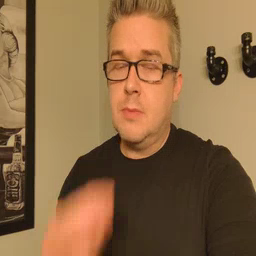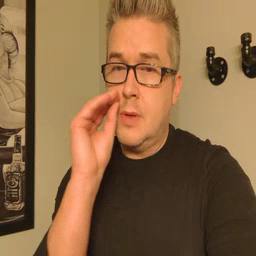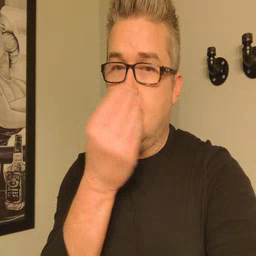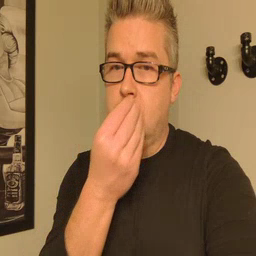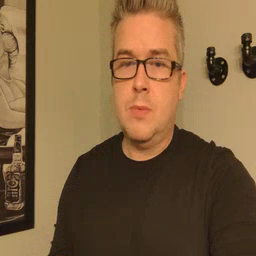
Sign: flower